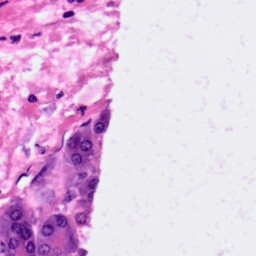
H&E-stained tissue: Pancreatic